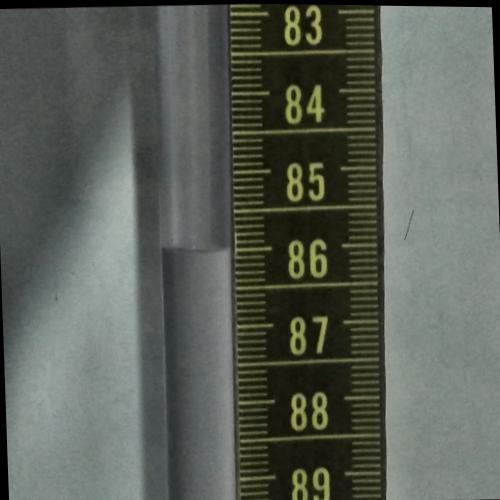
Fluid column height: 86.0 cm